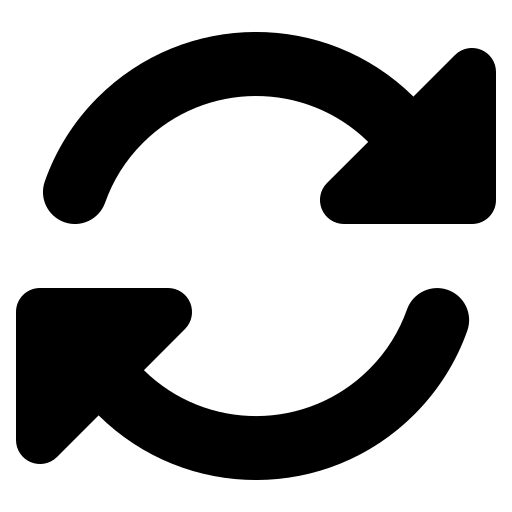
Tags: icon, FontAwesome, fa-icon, solid, rotate